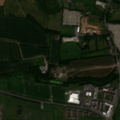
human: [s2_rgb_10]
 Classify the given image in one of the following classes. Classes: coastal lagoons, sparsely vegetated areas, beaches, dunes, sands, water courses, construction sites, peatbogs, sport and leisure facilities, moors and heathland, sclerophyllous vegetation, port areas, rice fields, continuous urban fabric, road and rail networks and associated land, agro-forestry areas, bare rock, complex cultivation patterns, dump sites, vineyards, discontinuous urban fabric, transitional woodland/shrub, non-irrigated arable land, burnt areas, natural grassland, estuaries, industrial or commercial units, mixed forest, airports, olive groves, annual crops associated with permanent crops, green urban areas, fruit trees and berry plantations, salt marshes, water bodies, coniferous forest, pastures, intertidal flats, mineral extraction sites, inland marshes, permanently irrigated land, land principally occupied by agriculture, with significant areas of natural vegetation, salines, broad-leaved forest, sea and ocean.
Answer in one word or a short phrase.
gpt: discontinuous urban fabric, industrial or commercial units, non-irrigated arable land, pastures